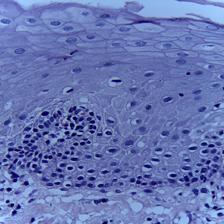
Diagnosis: OSCC